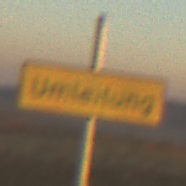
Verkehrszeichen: Umleitungsankuendigung
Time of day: SunriseSunset
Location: Outdoor (Nature)
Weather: Clear
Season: NotSpecified
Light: Natural